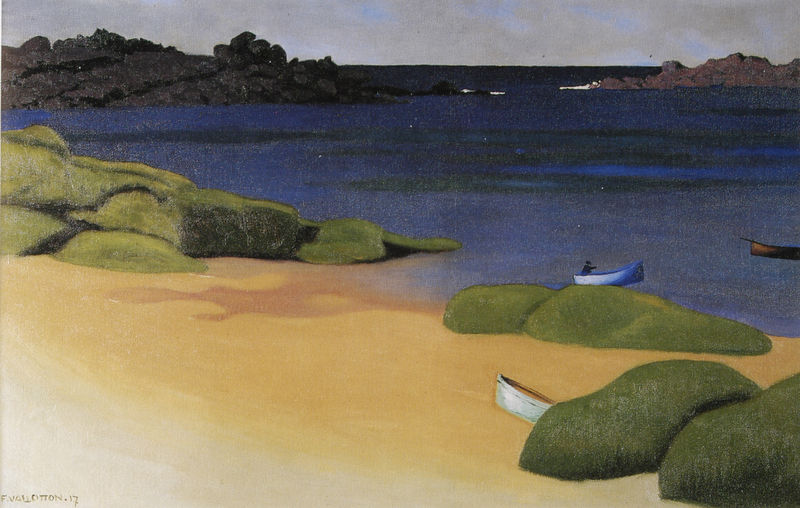
Titel: Die Bucht von Trégastel
Künstler: Félix Vallotton
Standort: Lausanne
Institution: Galerie du Chêne
Schlagwörter: berg, blau, dunkel, felsen, gemälde, himmel, mann, meer, schatten, wasser, weiß, wolken, gelb, grün, landschaft, menschen, ocker, sand, see, sitzen, ufer, braun, bunt, frankreich, grau, hell, holz, licht, orange, schwarz, wolke, beige, naive malerei, mensch, stein, steine, signatur, horizont, natur, sonne, insel, person, wald, boot, boote, kahn, hellblau, gischt, küste, ruhig, schiff, schiffe, strand, vallotton, welle, wellen, ruhe, perspektive, fischer, moderne, düne, fels, klippen, modern, valotton, naiv, brandung, bretagne, flut, dunkelblau, ruderboot, ruderer, rudern, felix, still, menschenleer, bucht, ozean, ebbe, harmonie, buch, algen, fischerboot, fischerboote, kanu, minimalismus, mole, riff, sandstrand, moos, hubi, stran, pointillismus, simpel, bot, meeer, felsküste, grün blau, verhangen, untiefe, 1917, tiwefen, küpste, sommer sonne, velix vallotton